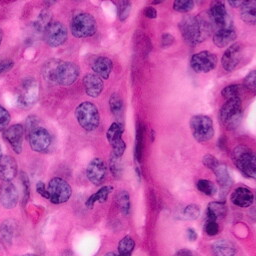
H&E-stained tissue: Pancreatic